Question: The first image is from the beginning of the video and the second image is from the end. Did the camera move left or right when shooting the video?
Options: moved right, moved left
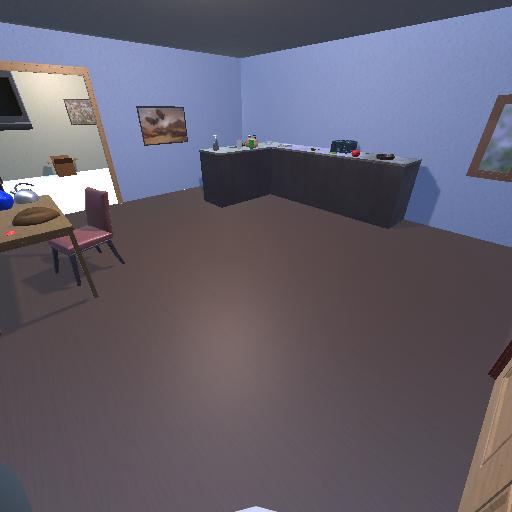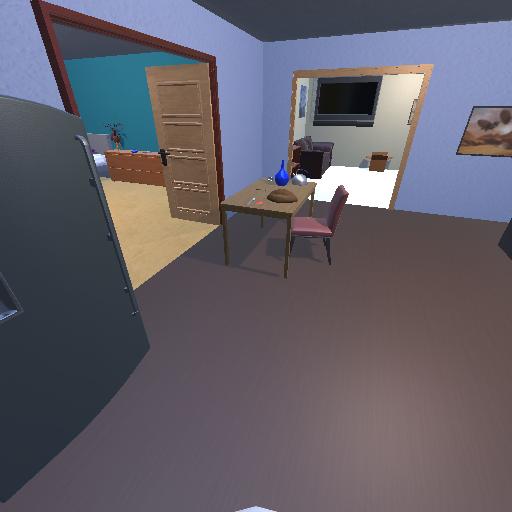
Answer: moved right